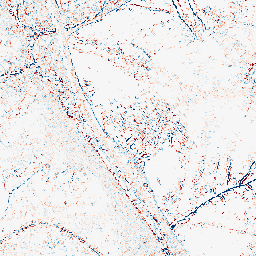
Category: edge_preserving
Decomposition family: median
Decomposition parameters: size: 3
Upsampling method: area
Upsampling parameters: scale: 8
Upsampling scale: 8